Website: macys
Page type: account-selection
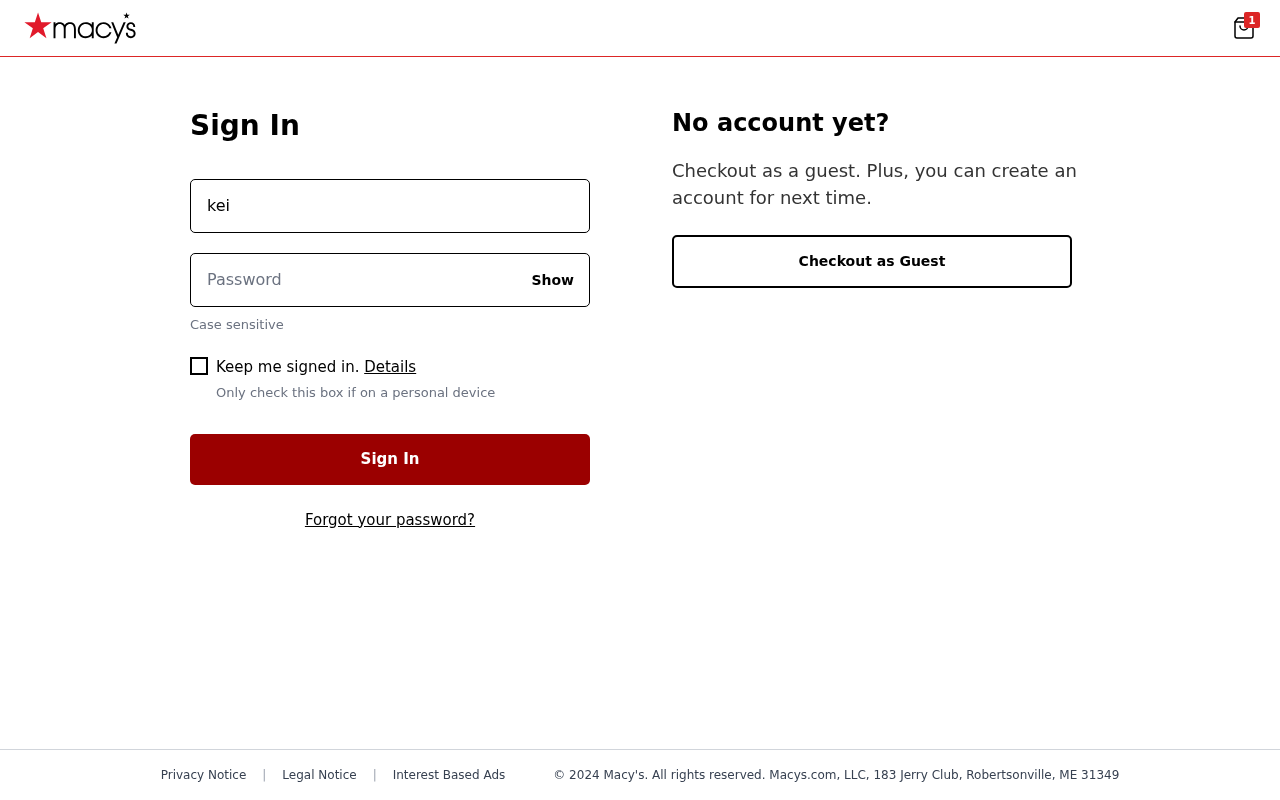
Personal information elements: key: PII_LOGIN_USERNAME
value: keith.callahan
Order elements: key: ORDER_NUM_ITEMS
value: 1